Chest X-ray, PA view. Patient: 33 years old, sex M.
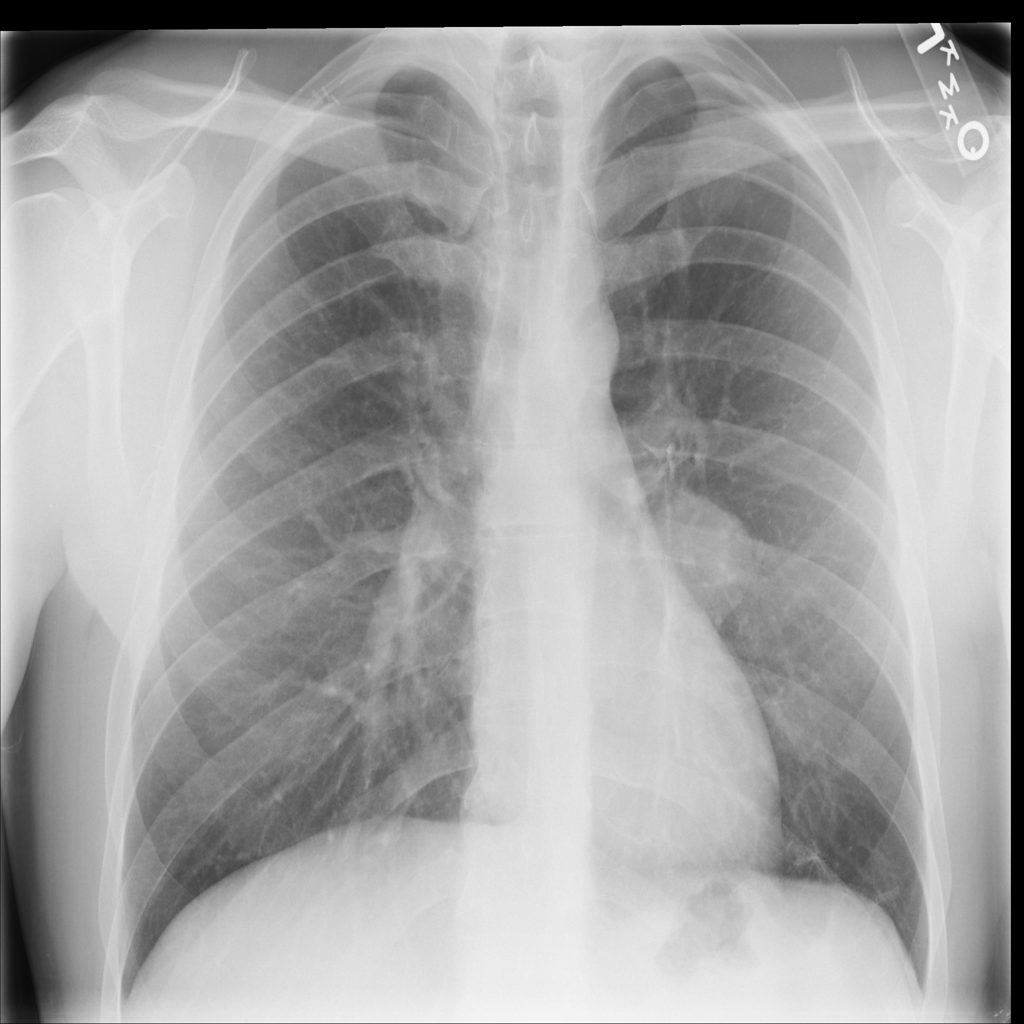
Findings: Mass